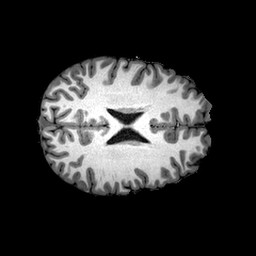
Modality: T1w
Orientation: axial